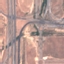
Land use / land cover: Highway